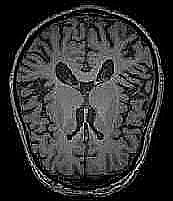
Label: notumor